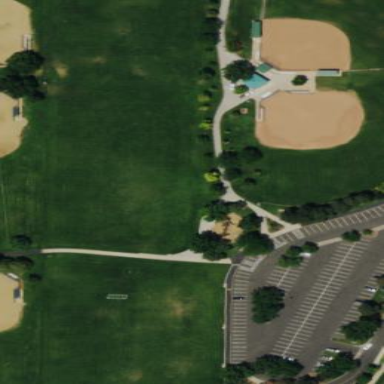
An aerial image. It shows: Soccer pitch designated for leisure and sports activities.